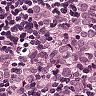
Metastatic tissue present: yes